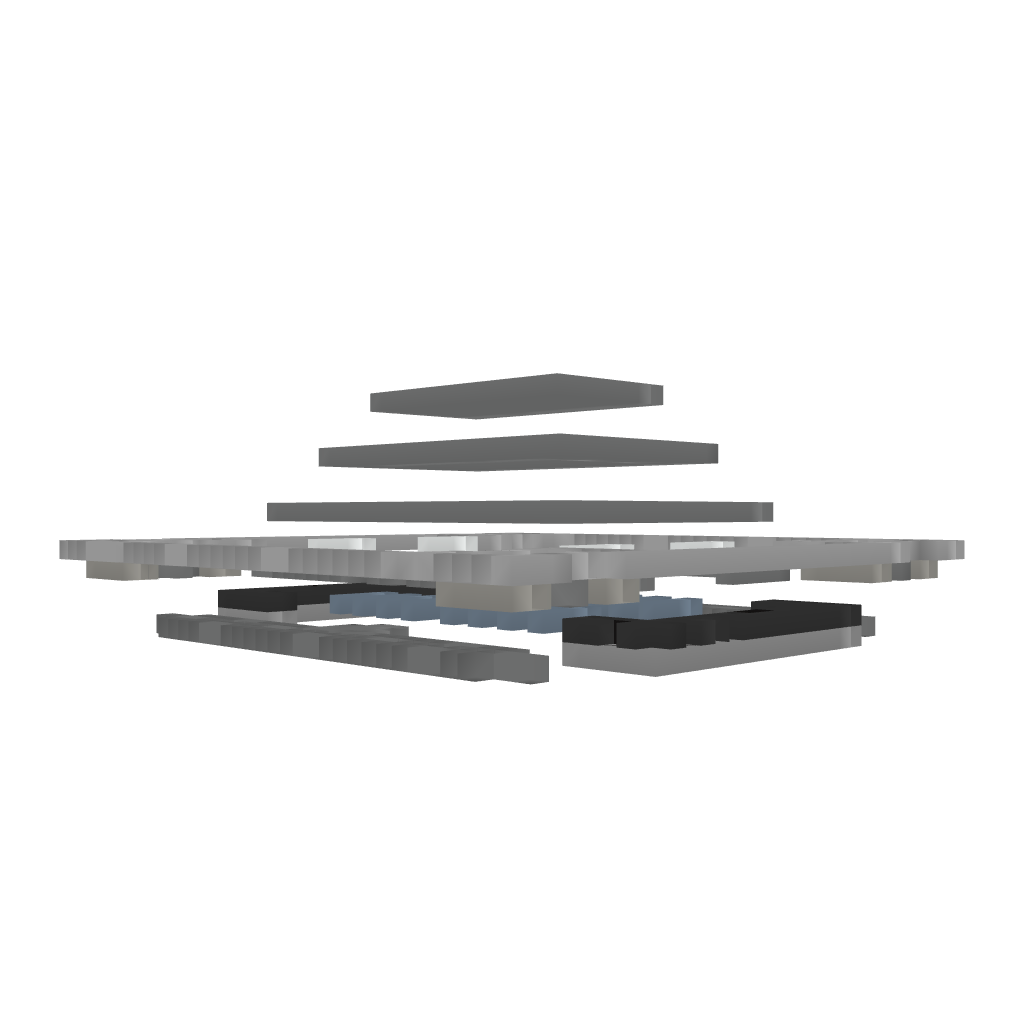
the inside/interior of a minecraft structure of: Night Temple